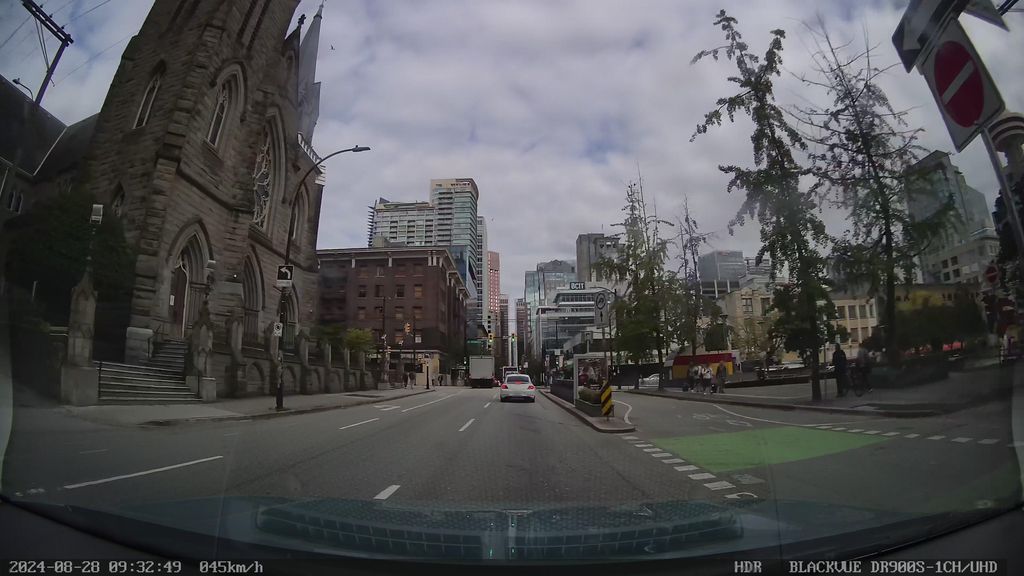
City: vancouver